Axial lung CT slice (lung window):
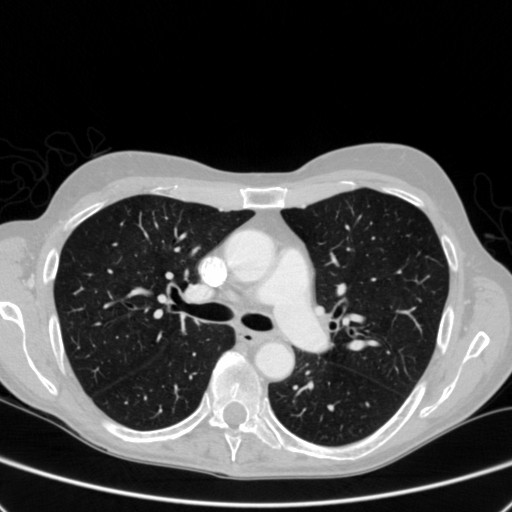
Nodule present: no